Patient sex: F
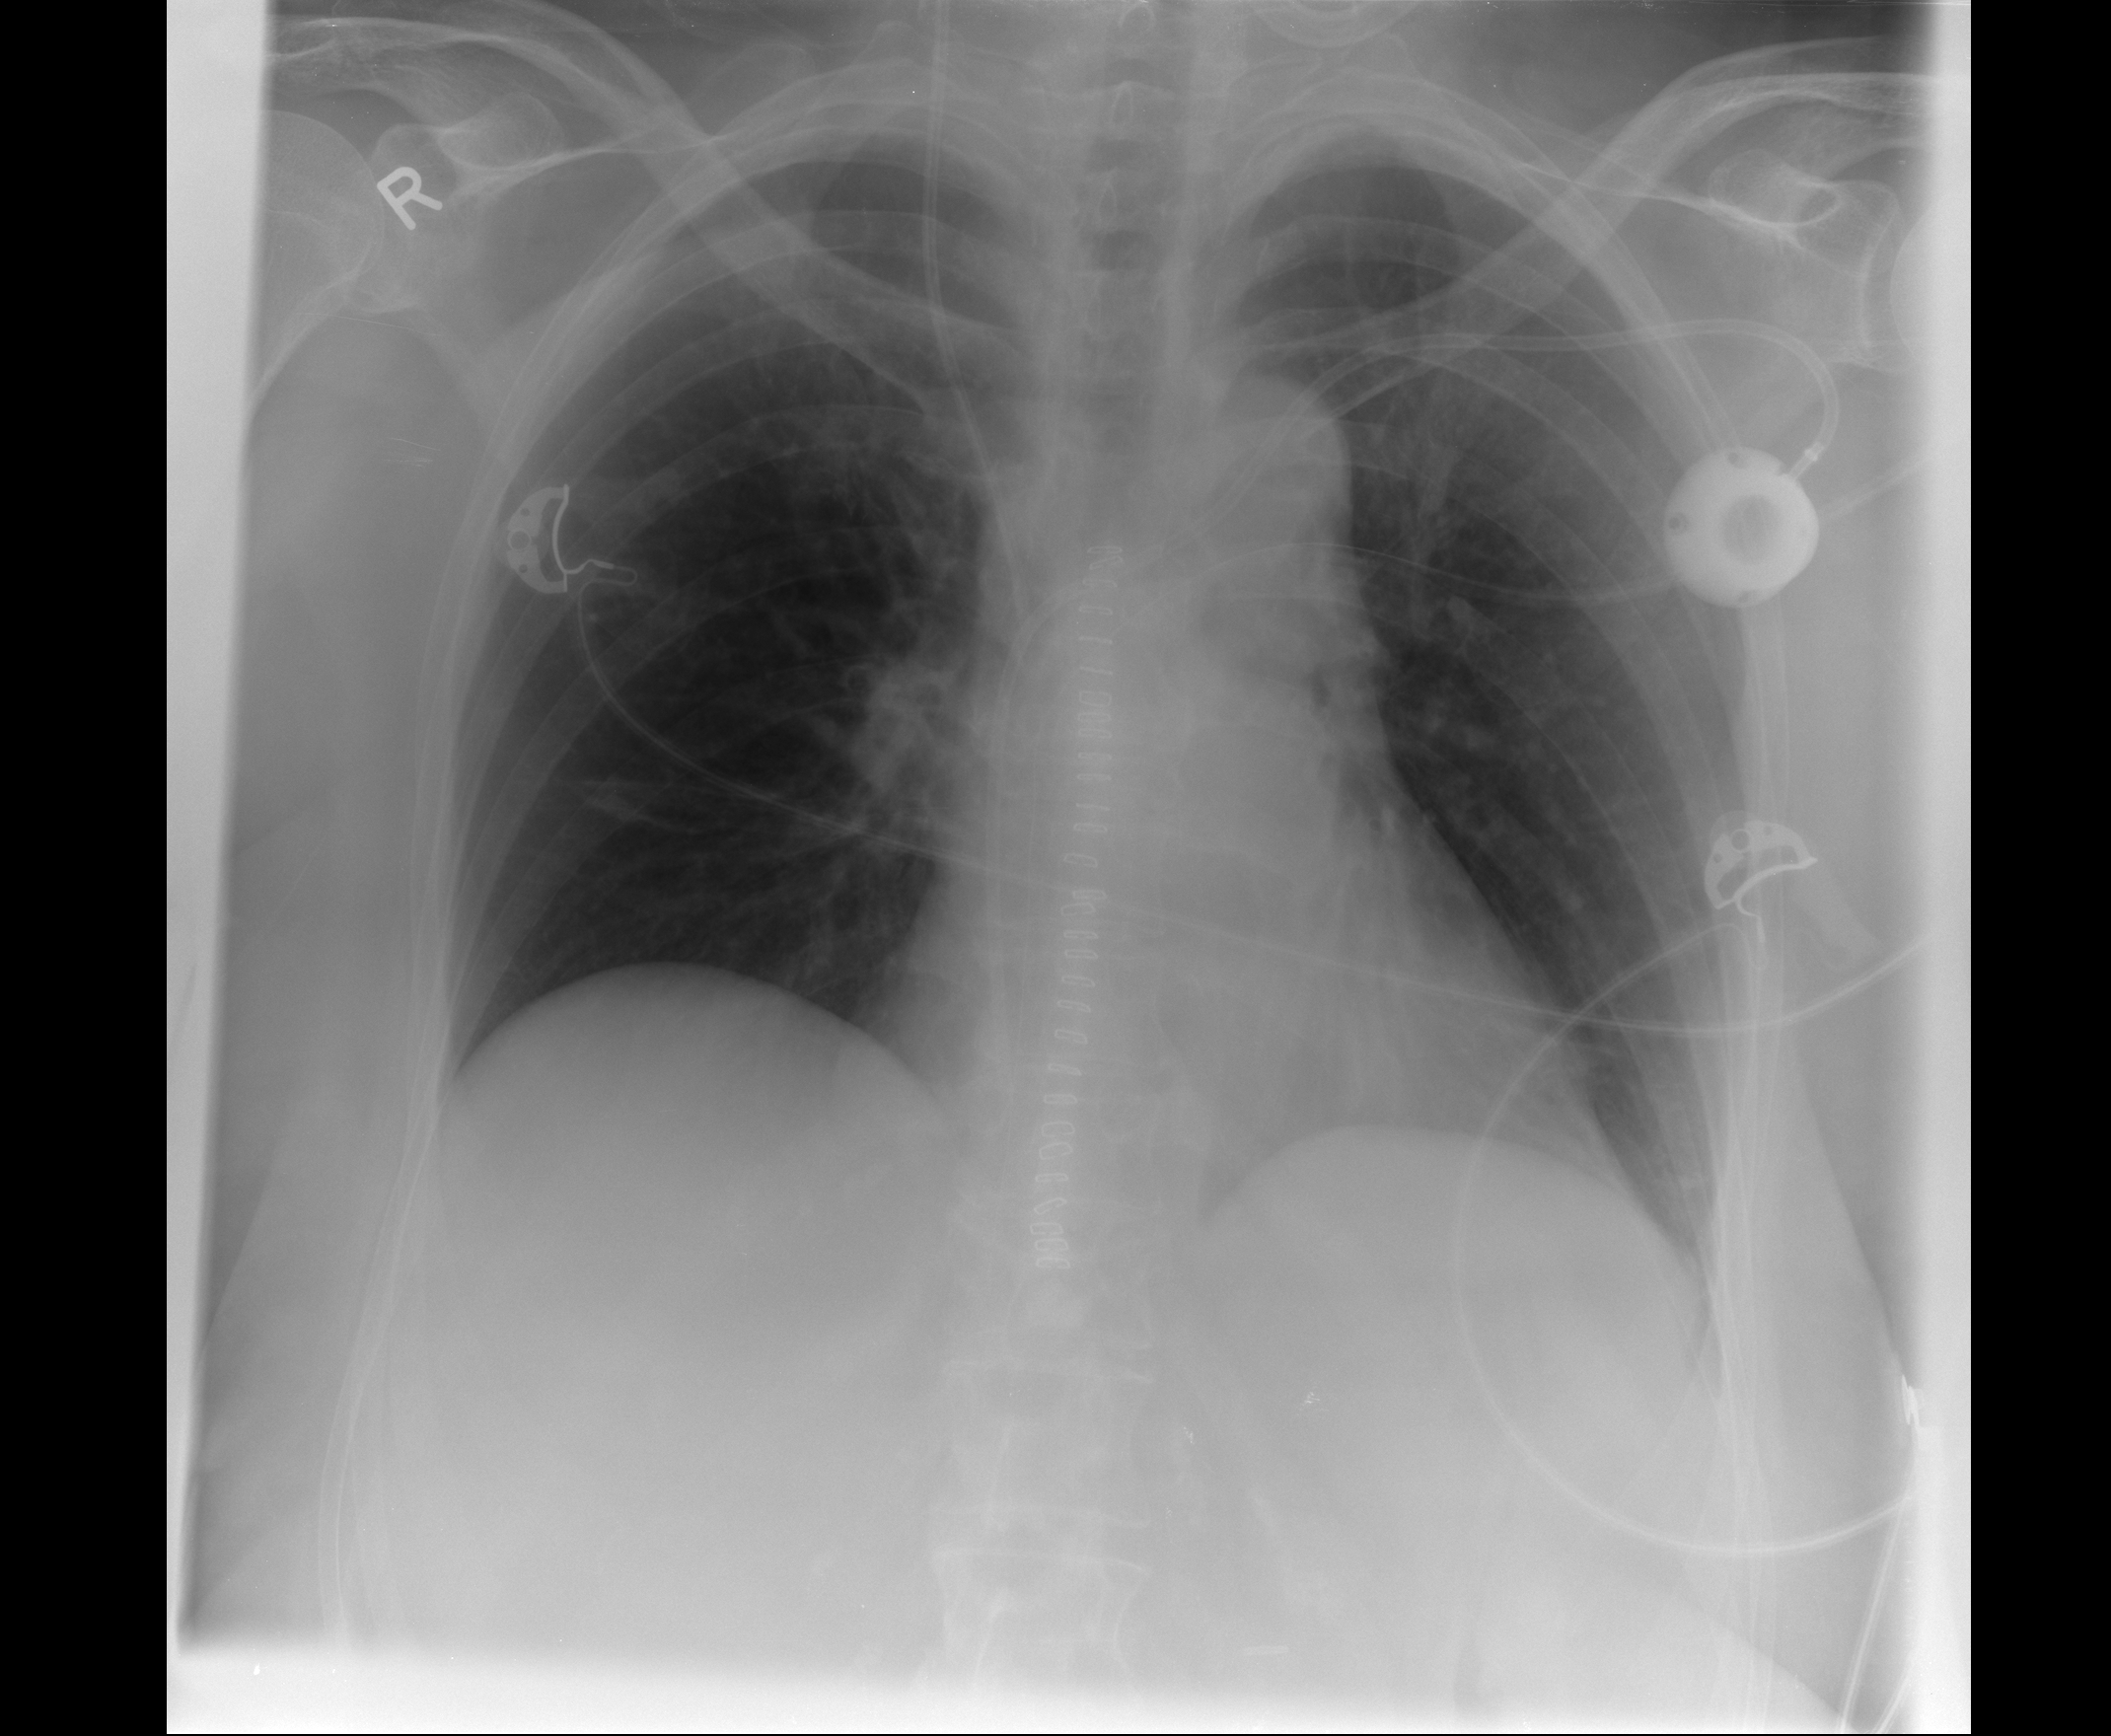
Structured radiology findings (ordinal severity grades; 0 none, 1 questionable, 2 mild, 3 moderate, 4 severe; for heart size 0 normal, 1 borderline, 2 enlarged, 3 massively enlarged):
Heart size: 0
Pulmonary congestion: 0
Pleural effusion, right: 0
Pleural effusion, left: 0
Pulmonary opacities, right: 0
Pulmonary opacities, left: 0
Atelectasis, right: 2
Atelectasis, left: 1